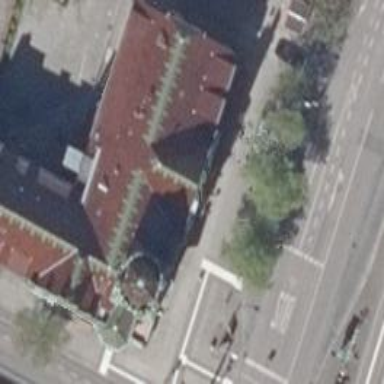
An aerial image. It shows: Cultural center that serves as community center.